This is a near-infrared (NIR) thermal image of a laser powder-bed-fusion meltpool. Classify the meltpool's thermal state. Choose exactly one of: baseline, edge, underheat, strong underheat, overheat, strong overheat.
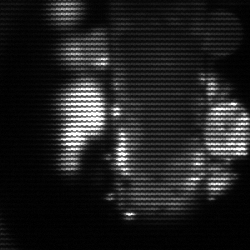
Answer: strong underheat